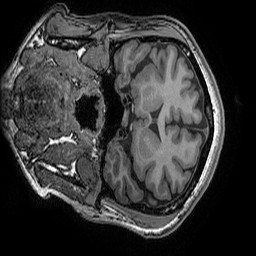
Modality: T1w
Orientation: coronal
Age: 38
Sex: female
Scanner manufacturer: ge
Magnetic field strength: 3 T
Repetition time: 0.008184 s
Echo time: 0.003192 s